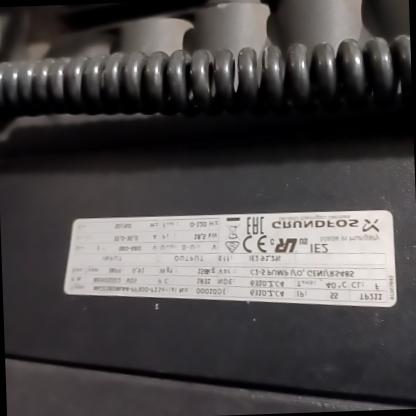
Klasa: tabliczka-znamionowa